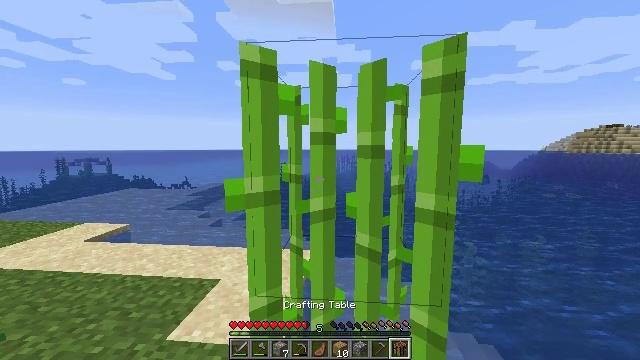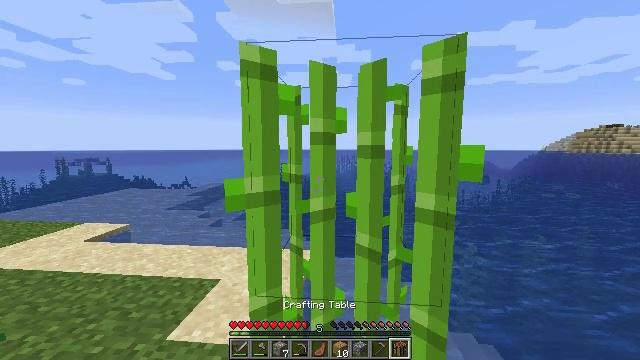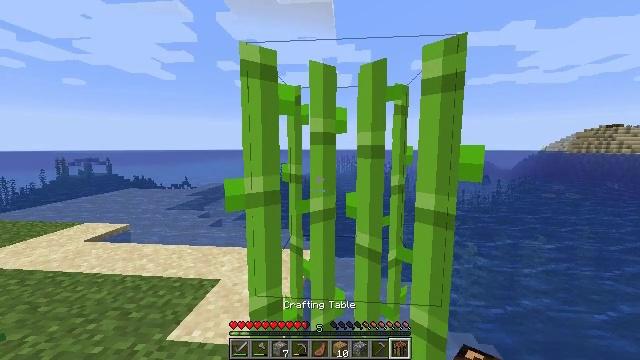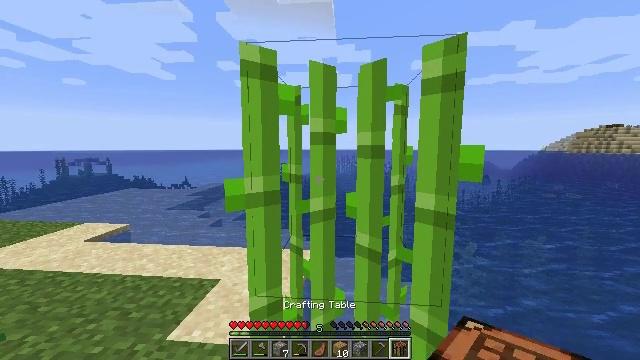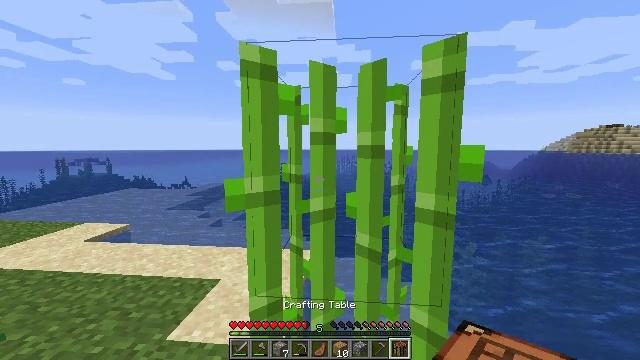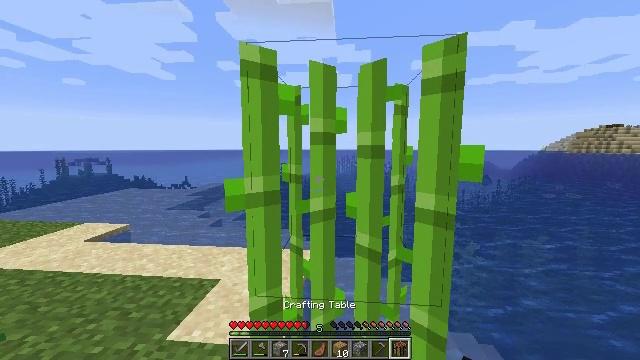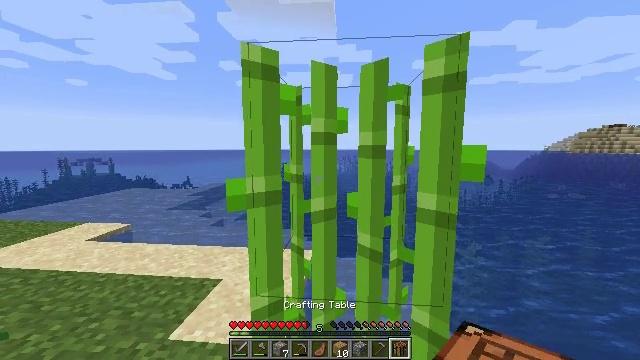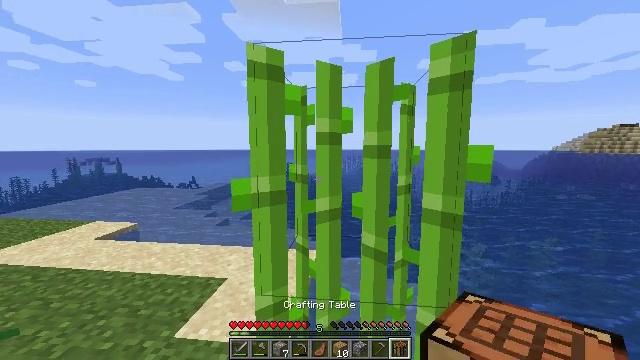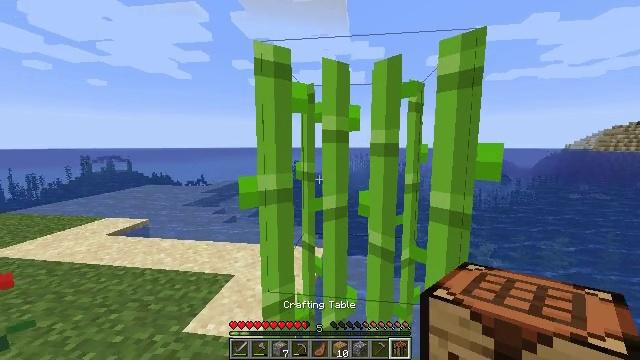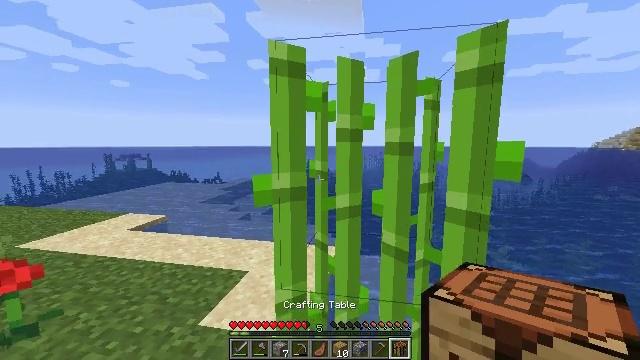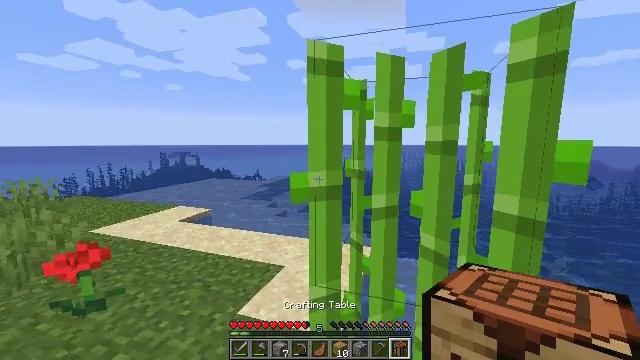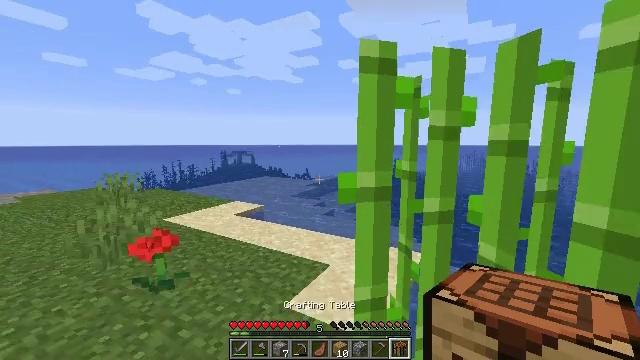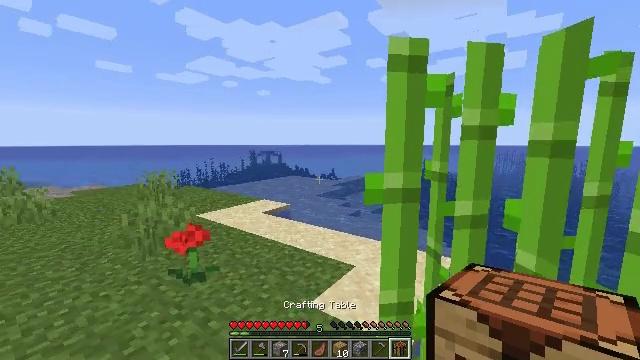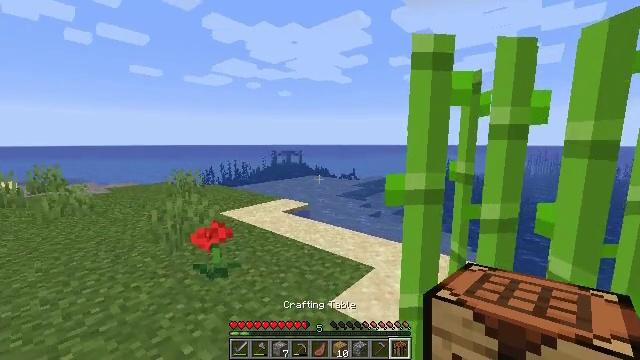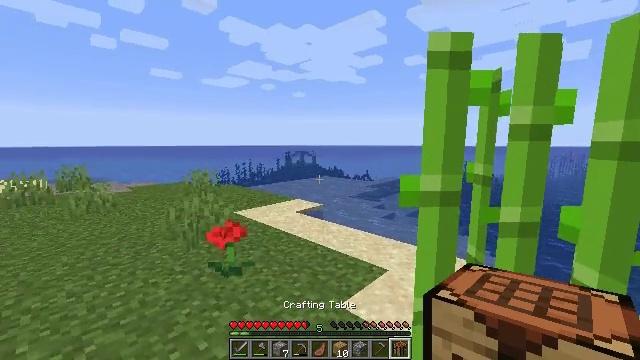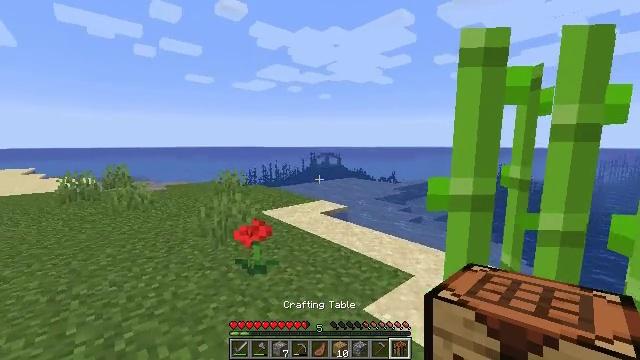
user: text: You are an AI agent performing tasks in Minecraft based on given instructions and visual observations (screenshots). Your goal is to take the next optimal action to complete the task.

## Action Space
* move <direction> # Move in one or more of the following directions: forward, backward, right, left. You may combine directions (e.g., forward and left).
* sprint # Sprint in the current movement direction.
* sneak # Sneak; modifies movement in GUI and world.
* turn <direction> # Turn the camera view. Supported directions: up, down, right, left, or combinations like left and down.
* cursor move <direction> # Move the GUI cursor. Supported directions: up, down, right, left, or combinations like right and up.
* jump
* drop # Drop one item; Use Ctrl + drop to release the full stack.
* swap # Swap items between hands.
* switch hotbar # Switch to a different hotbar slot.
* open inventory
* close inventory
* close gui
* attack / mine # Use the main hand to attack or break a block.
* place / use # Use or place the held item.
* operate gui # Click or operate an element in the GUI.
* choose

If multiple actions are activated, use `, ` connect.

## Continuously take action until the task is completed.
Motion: motion action
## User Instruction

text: Collect sugar cane near water sources.
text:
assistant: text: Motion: no_op
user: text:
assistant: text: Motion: no_op
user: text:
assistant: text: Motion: no_op
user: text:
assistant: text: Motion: no_op
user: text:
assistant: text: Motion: no_op
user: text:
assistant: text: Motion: no_op
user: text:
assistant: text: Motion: turn left
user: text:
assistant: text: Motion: turn left
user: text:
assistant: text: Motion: turn left
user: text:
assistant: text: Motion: turn left
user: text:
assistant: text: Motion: turn left
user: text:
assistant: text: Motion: turn left
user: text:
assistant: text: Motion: turn left
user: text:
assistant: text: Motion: turn left
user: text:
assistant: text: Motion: turn left
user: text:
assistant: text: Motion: turn left
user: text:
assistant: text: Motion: turn left
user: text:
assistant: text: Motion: turn left
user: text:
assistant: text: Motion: turn left
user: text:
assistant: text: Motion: turn left
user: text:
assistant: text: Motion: turn left
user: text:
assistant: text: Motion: turn left
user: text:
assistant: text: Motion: turn left
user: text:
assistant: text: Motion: turn left
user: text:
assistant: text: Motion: turn left
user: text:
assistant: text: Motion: turn left
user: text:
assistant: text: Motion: turn left
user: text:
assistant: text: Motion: turn left
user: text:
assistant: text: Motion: no_op
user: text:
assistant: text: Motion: no_op